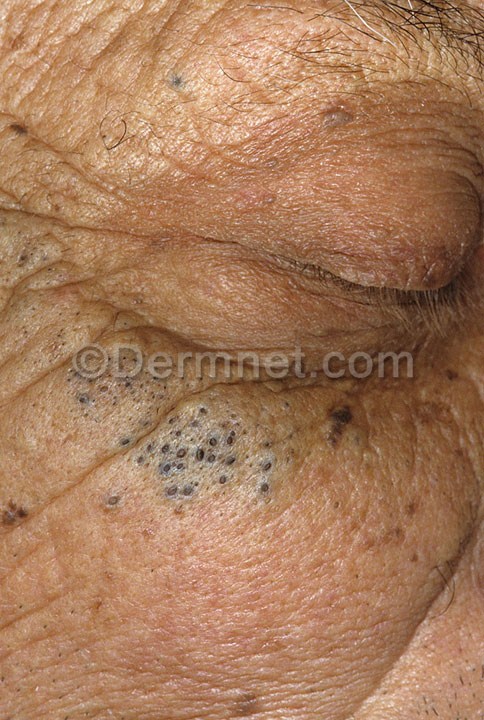
Disease: Light Diseases and Disorders of Pigmentation